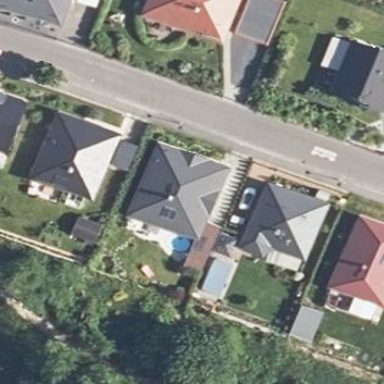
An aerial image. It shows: House with pyramidal grey roof.